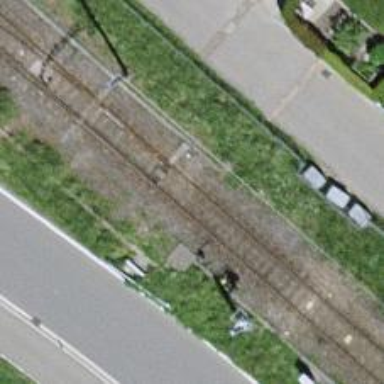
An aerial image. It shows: Railway switch.